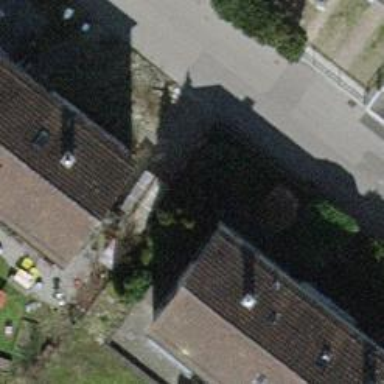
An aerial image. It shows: Gabled-roof house with tile roofing.